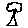
Label: tree